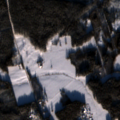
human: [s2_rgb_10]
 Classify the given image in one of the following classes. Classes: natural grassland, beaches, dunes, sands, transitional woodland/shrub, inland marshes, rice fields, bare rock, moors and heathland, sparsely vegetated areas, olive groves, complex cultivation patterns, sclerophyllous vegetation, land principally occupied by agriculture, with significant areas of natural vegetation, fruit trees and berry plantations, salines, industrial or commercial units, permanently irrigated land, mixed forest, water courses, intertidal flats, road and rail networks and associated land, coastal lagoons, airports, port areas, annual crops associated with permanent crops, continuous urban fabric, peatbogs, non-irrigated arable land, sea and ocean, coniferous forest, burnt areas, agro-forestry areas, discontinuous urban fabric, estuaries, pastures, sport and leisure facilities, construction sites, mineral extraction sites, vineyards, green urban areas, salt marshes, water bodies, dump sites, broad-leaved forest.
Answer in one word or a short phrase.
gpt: non-irrigated arable land, coniferous forest, mixed forest